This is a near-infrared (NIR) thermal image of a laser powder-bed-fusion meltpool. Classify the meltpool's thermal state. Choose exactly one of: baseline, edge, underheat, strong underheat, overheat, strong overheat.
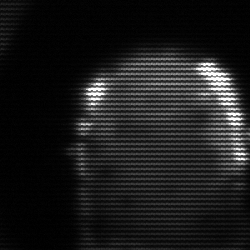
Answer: edge